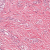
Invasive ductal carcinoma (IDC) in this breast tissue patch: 0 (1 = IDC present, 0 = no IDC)